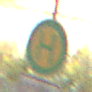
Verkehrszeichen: Haltestelle
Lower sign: ZeitangabenMitBeschraenkungAufWochentage5
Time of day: MorningAfternoon
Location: Outdoor (Suburban)
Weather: PartlyCloudy
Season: NotSpecified
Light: Natural